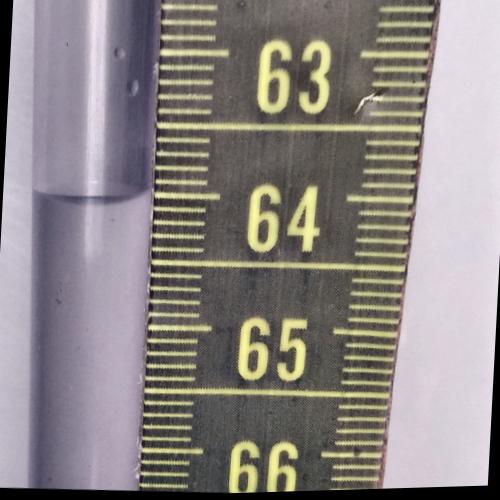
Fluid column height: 64.0 cm